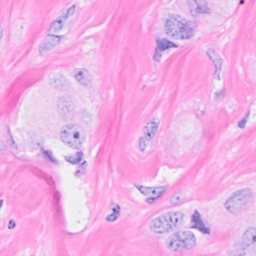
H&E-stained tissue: Breast